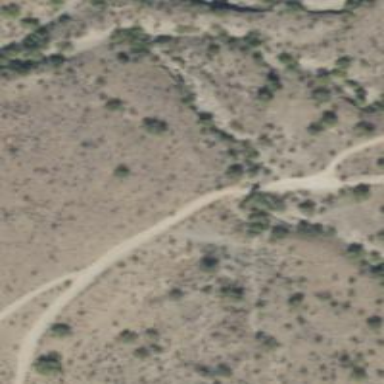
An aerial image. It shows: Hiking trail path.